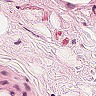
Metastatic tissue present: no